Question: Here is the view I got, I got a 'layer view', detect user touch, and a 'image view', which showing the image. The 'layer view' is cover on top of the 'image view'. The 'image view''s image is aspect fit. So, it won't lost the ratio. If in my 'layer view' touch on '100, 240', it is a 'layer view' coordinate, but not the image's coordinate. I would like to know how to convert the 'layer view''s coordinate to a image's coordinate. In this example, the image size may be 180*180, so, the coordinate in 'layer view' in the 'image' is '60, 90'.
Thanks.
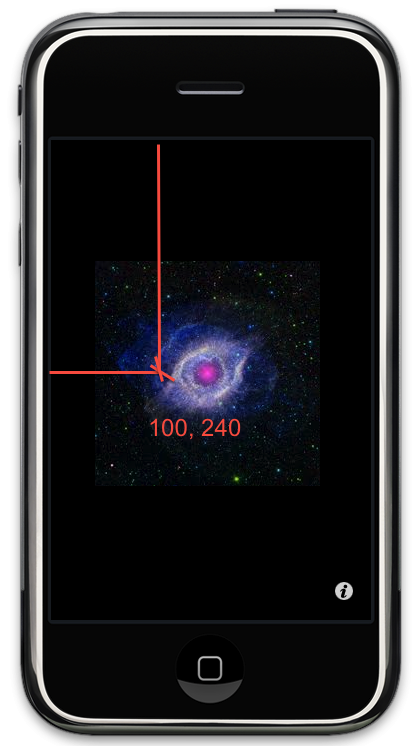
Answer: If I'm understanding this question correctly, you want to take a point, which is currently in relation to the layer's coordinate system, and convert it to the image view's coordinate system?
In that case, there are a couple of ways to do this.
Easiest is to use 'convertPoint:fromView:' or 'convertPoint:toView:'
> CGPoint imageViewTouchPoint = [layerView convertPoint:touchPoint fromView:imageView];CGPoint imageViewTouchPoint = [imageView convertPoint:touchPoint toView:layerView];
Either one should work.
- I realize now that this is only if the 'UIImageView' has the same frame as the 'UIImage', which you said it might not, due to the 'UIViewContentModeScaleAspectFit' property.
In this case, unless I'm mistaken, the image frame is calculated inside the 'UIImageView' 'drawRect:' method and isn't a property that gets set. This means you'll have to calculate this on your own.
Definitely get the 'imageViewTouchPoint' from one of the methods above (just in case you want to use the same logic on a 'UIImageView' which isn't the full screen size).
You will then need to calculate the scaled image frame. There are a couple of ways to do this. Some people go brute force and manually calculate based on which side of the image is longer, then determining which side should be scaled. Then they calculate the origin by by centering the image and subtracting the image and image view's sides and dividing by two.
I like to write as little code as possible if it's unnecessary, even if it means importing a framework. If you import 'AVFoundation' you get a method 'AVMakeRectWithAspectRatioInsideRect' which you can use to actually calculate the scaled rectangle in one line of code.
> CGRect imageRect = AVMakeRectWithAspectRatioInsideRect(image.size, imageView.frame);
Whichever method you use, you will then simply translate your touched point with the scaled image origin:
> CGPoint imageTouchPoint = CGPointMake(imageViewTouchPoint.x - imageRect.origin.x, imageViewTouchPoint.y - imageRect.origin.y);